Question: Count the number of objects in the diagram.
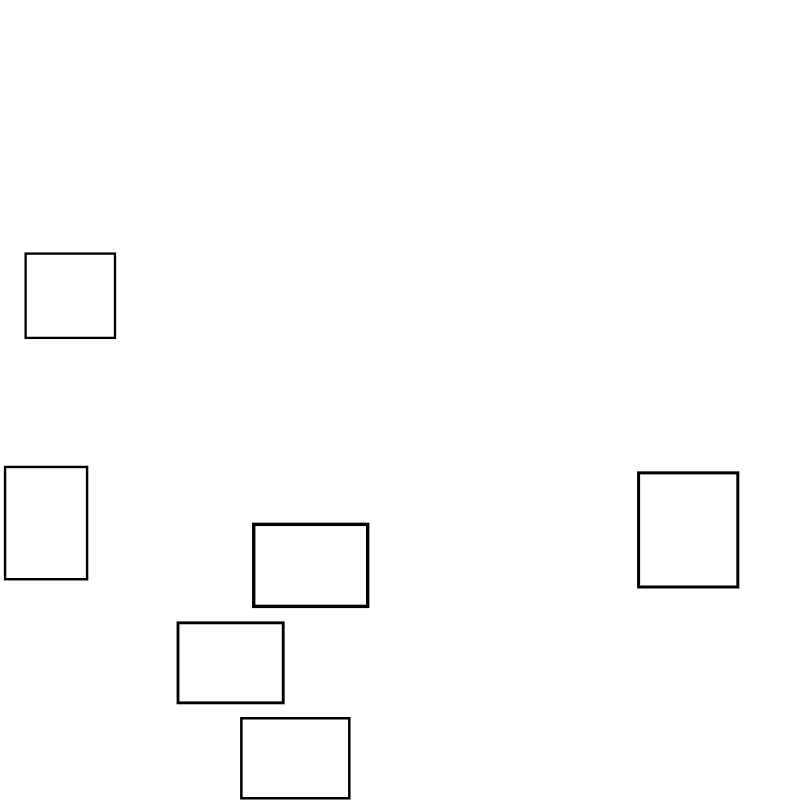
Answer: 6